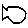
Label: fish